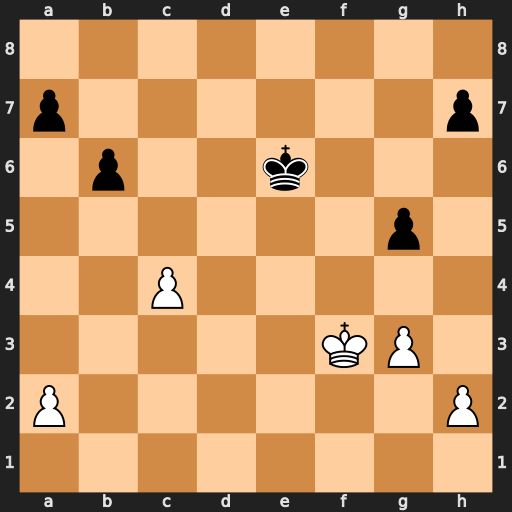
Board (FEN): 8/p6p/1p2k3/6p1/2P5/5KP1/P6P/8
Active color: w
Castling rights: -
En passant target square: -
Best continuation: Kg4 Kf6 Kh5 Kf5 Kh6 g4 Kxh7 a5 Kh6